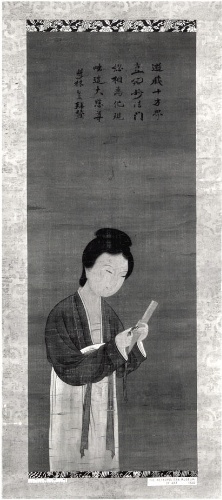
Artist: Unidentified artist|Li Gonglin
Artist bio: |Chinese, ca. 1041–1106
Object type: Hanging scroll
Classification: Paintings
Medium: Hanging scroll; color on silk
Culture: China
Period: Ming (1368–1644) or Qing (1644–1911) dynasty
Dimensions: Image: 47 3/4 × 18 1/4 in. (121.3 × 46.4 cm)
Overall with mounting: 84 × 24 1/4 in. (213.4 × 61.6 cm)
Overall with knobs: 84 × 26 1/2 in. (213.4 × 67.3 cm)
Department: Asian Art
Credit line: H. O. Havemeyer Collection, Bequest of Mrs. H. O. Havemeyer, 1929
Accession year: 1929
Repository: Metropolitan Museum of Art, New York, NY
Tags: Scrolls|Women